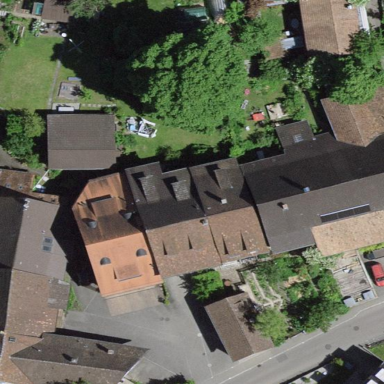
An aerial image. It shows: Semi-detached house.